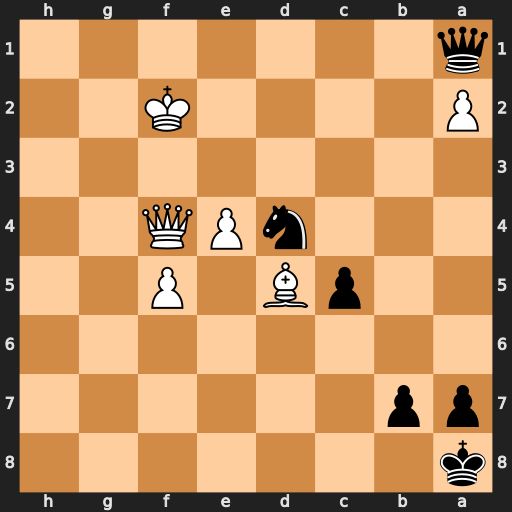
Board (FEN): k7/pp6/8/2pB1P2/3nPQ2/8/P4K2/q7
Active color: b
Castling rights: -
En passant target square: -
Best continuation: Qb2+ Kf1 Qe2+ Kg1 Nf3+ Qxf3 Qxf3